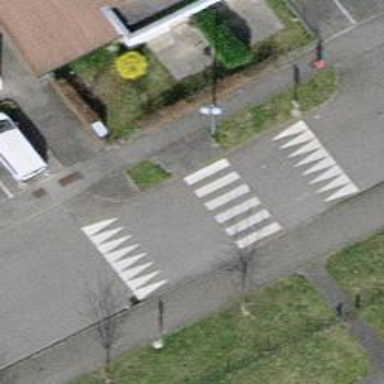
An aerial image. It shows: Marked road crossing with traffic calming table.